Field crop: maize
Growth stage: 2
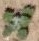
Species: chenopodium